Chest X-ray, PA view. Patient: 57 years old, sex F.
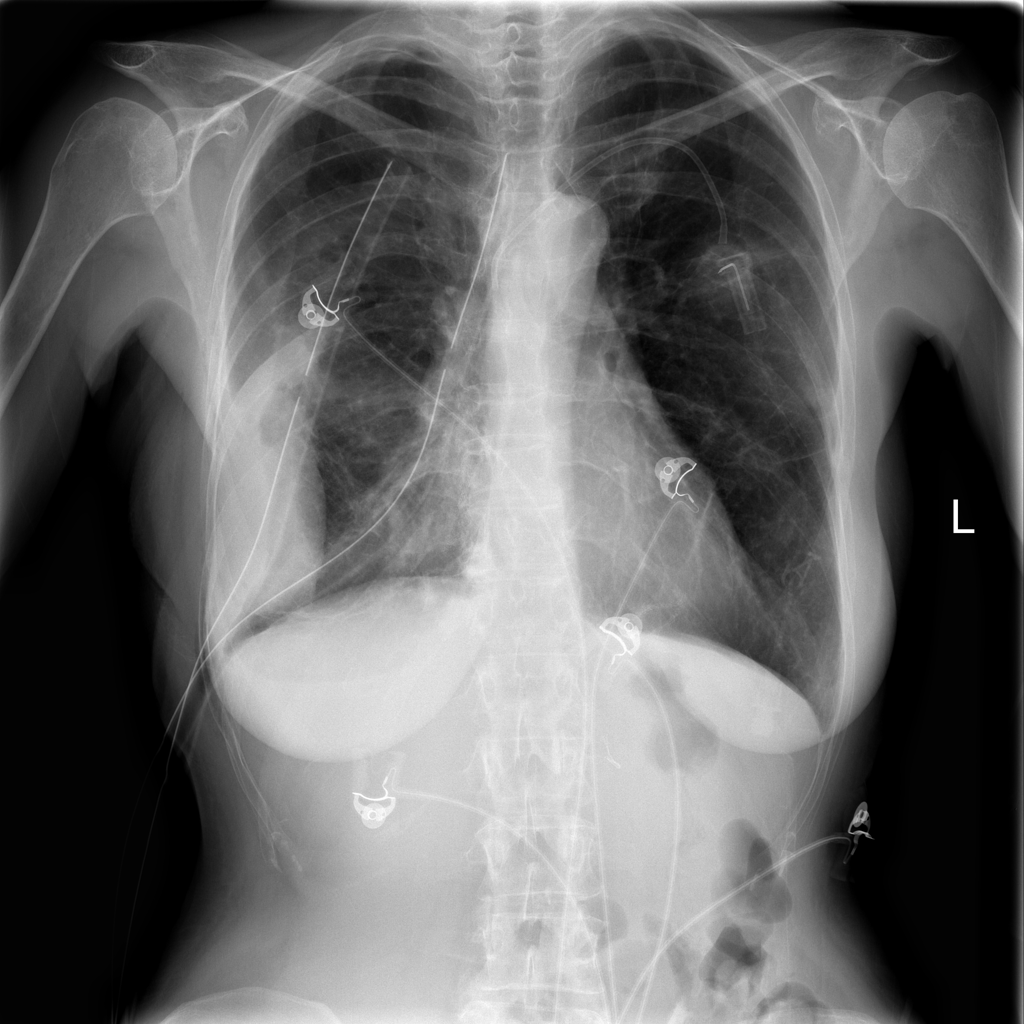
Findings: Effusion, Nodule